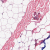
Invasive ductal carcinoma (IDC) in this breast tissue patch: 0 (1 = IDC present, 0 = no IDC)